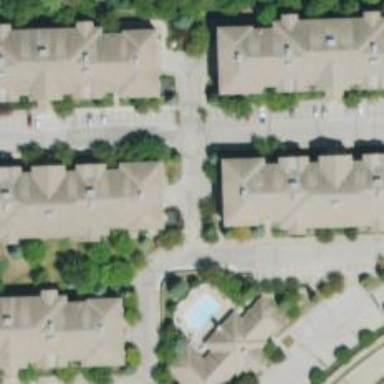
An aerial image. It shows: Living street.